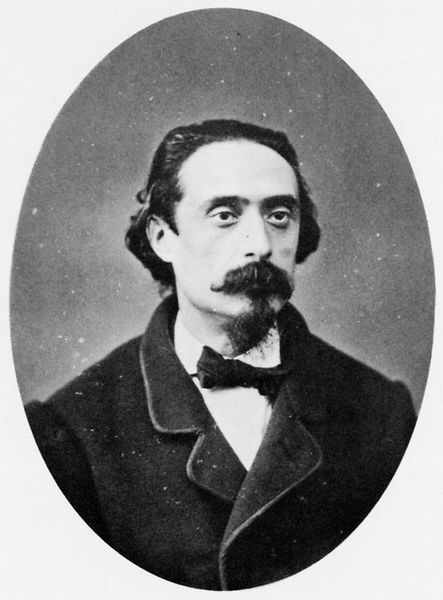
Titel: Der Senator Mantegazza
Künstler: Gebrüder Alinari
Schlagwörter: kopf, mann, weiß, elegant, frisur, grau, jahrhundertwende, nase, ohr, schwarz, stirn, blick, schleife, anzug, bart, hemd, jacke, jung, schnurrbart, augen, kragen, bildnis, herr, portrait, porträt, haare, augenbrauen, locken, schultern, oval, schnäuzer, schnurbart, fliege, kinnbart, schnauzbart, ziegenbart, foto, fotografie, photographie, krank, medaillon, druck, augenringe, stirnglatze, schnauze, kaiserzeit, bleich, dicht, schief, blaß, jahrhundert, schwarzhaarig, pgoto, grafiefoto, 18. jahrhundert, schnauzerbart